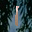
Label: 1